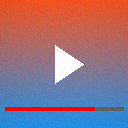
Screen state: on